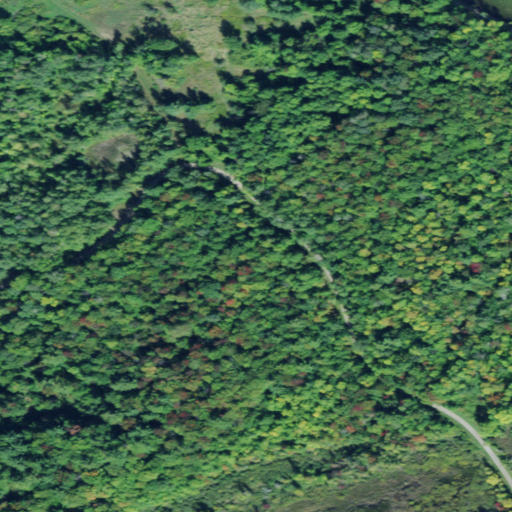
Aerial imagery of island in New York named Bradford Island containing deciduous forest, woody wetlands, open development, mixed forest, evergreen forest, pasture, open water, grassland, and herbaceous wetlands